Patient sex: F
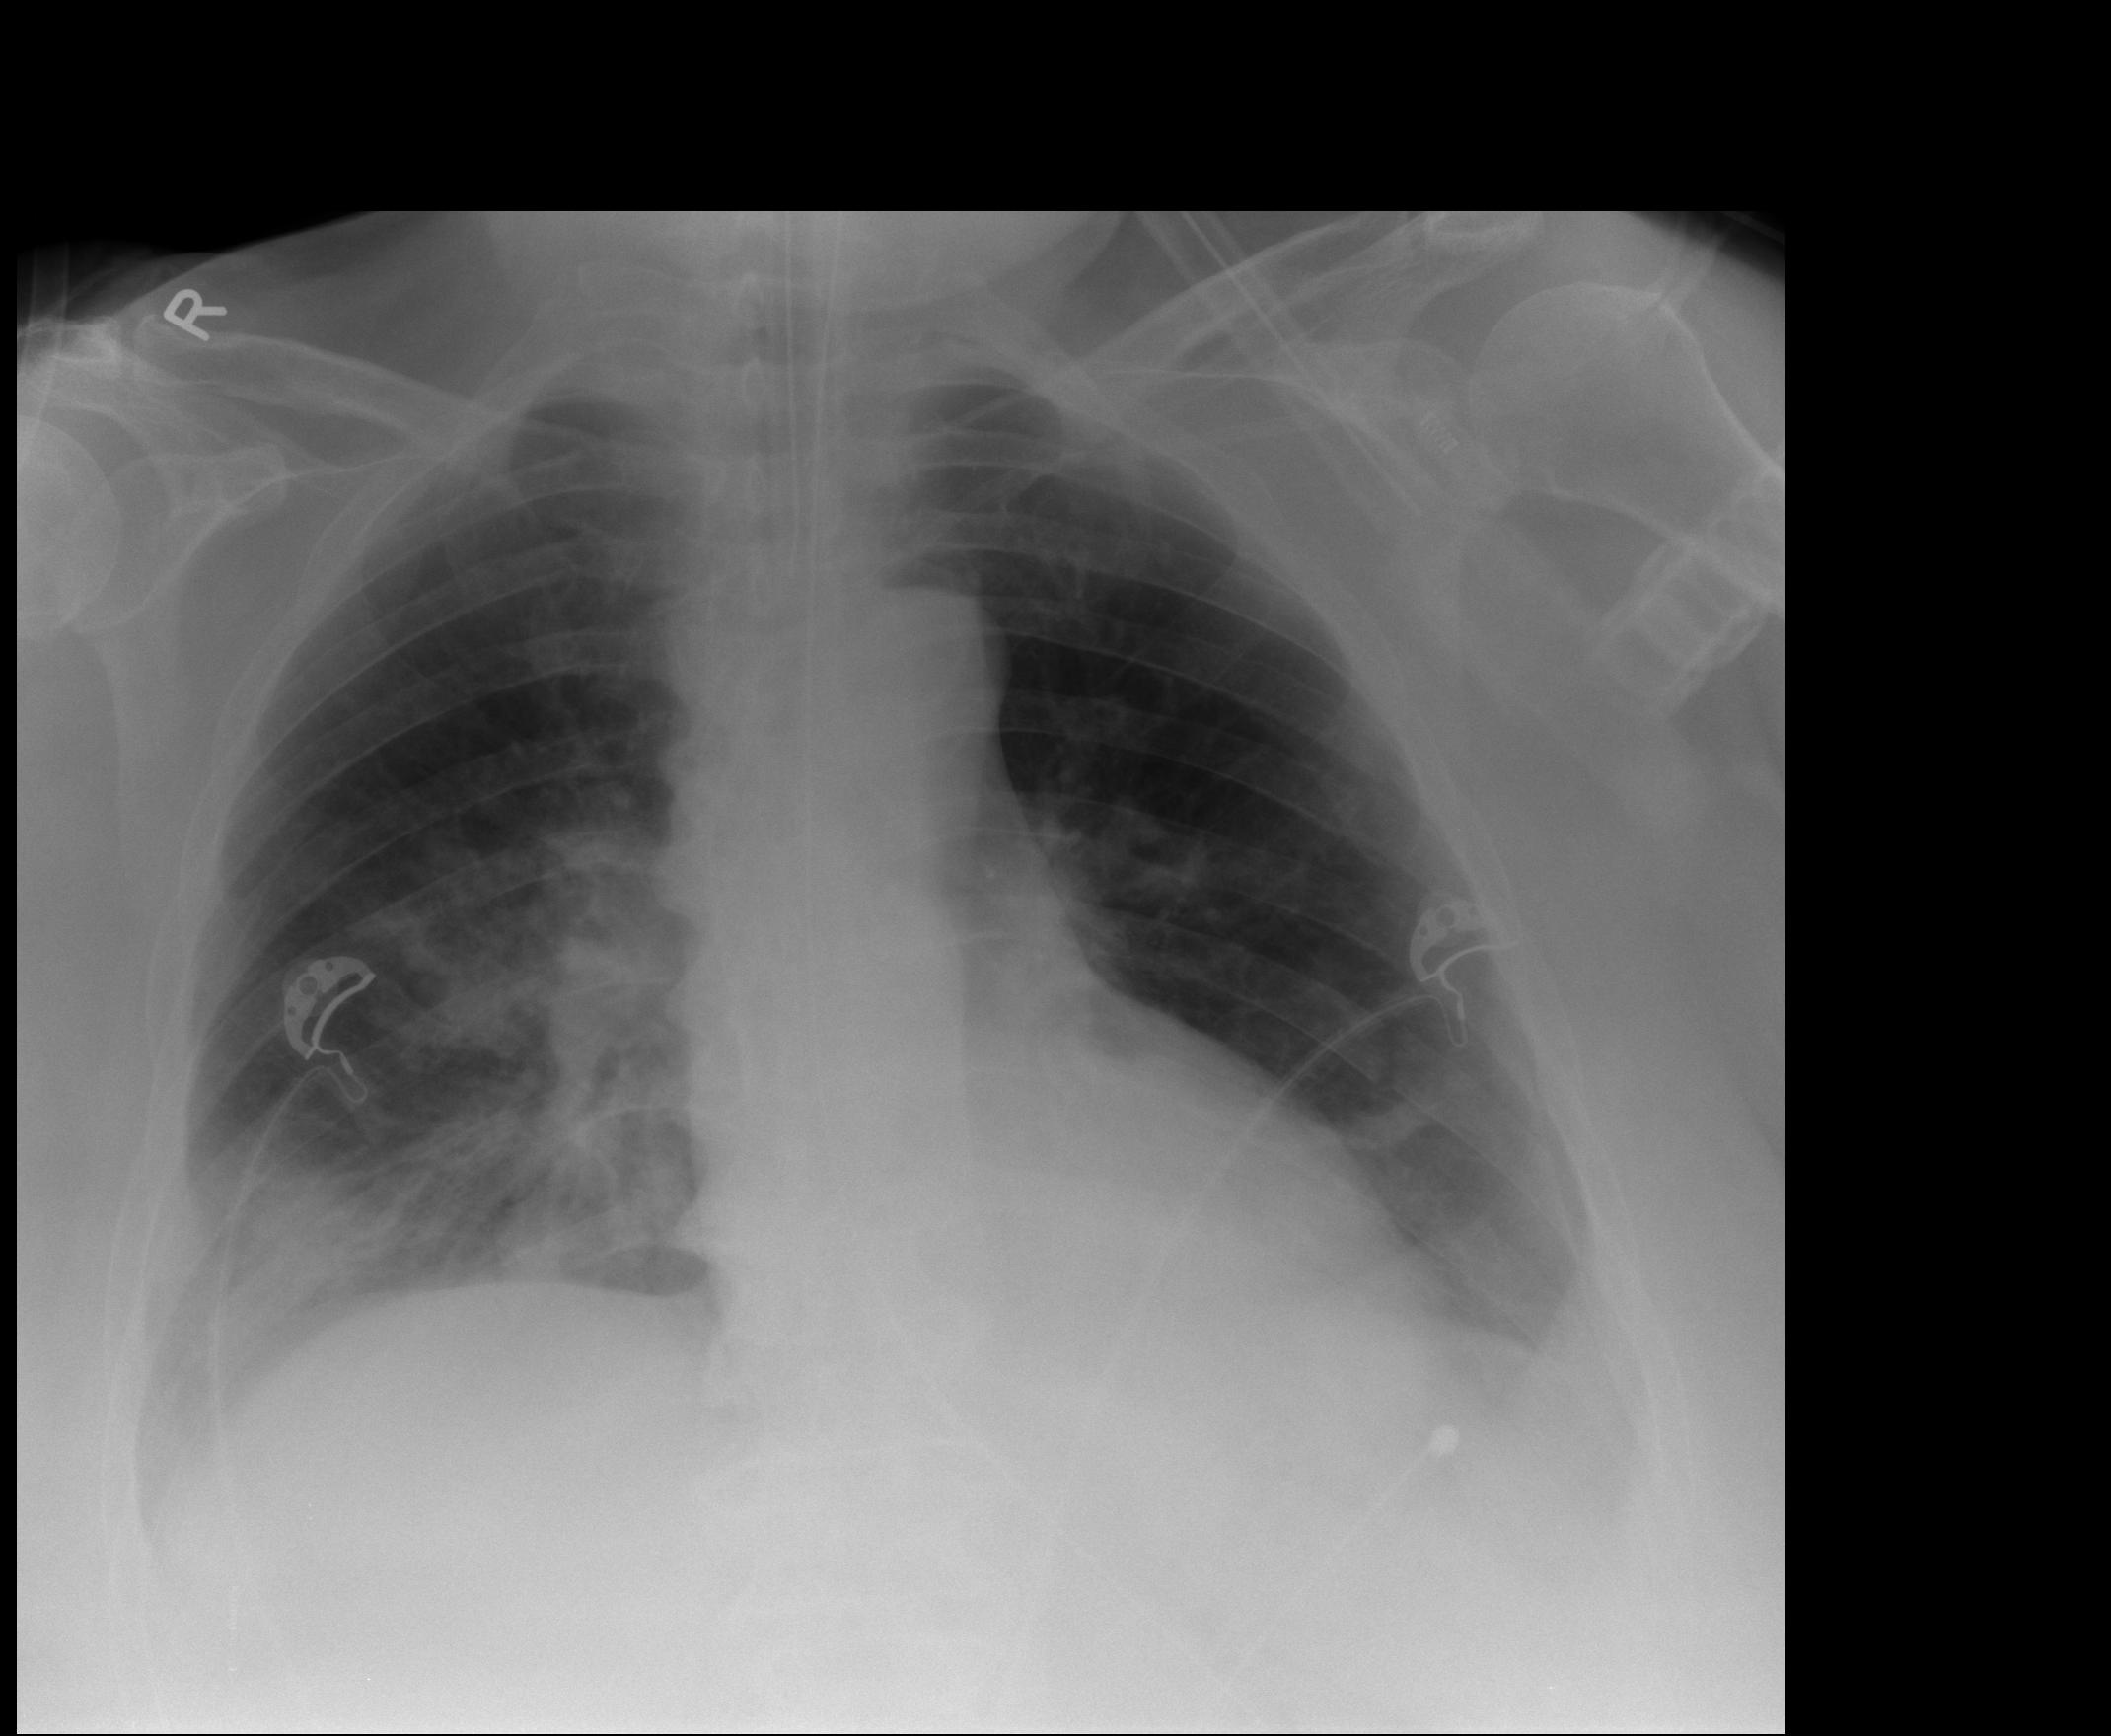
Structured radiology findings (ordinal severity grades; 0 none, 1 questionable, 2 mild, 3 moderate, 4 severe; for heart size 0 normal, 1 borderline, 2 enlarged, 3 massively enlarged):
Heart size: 0
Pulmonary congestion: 0
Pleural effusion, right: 1
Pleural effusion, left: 2
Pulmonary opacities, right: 2
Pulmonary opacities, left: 0
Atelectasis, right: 2
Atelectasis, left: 2